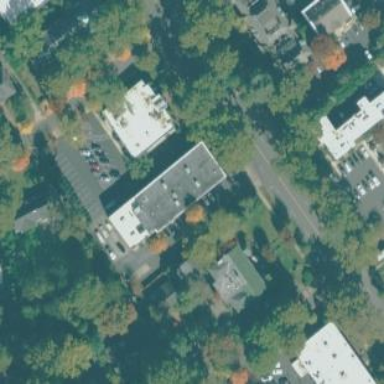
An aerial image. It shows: Office building.